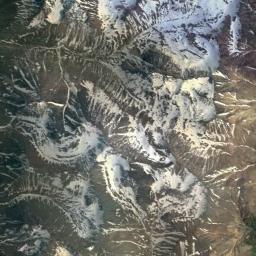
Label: snowberg